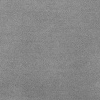
Atmospheric dust classification: dusty